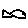
Label: fish